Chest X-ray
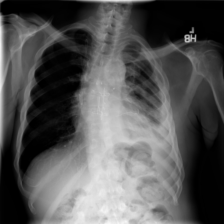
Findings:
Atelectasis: negative
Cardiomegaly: negative
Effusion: positive
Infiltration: positive
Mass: negative
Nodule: negative
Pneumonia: negative
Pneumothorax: negative
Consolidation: negative
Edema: negative
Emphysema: negative
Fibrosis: negative
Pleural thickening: positive
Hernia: negative